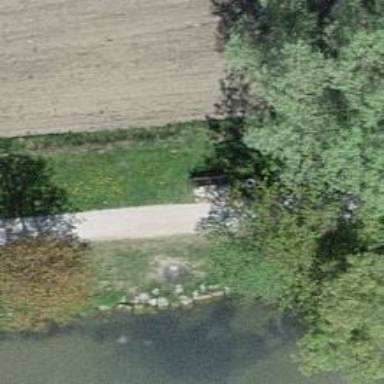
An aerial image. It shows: Brown bench in the vicinity.